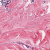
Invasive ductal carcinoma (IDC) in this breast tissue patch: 0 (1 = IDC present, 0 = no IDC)